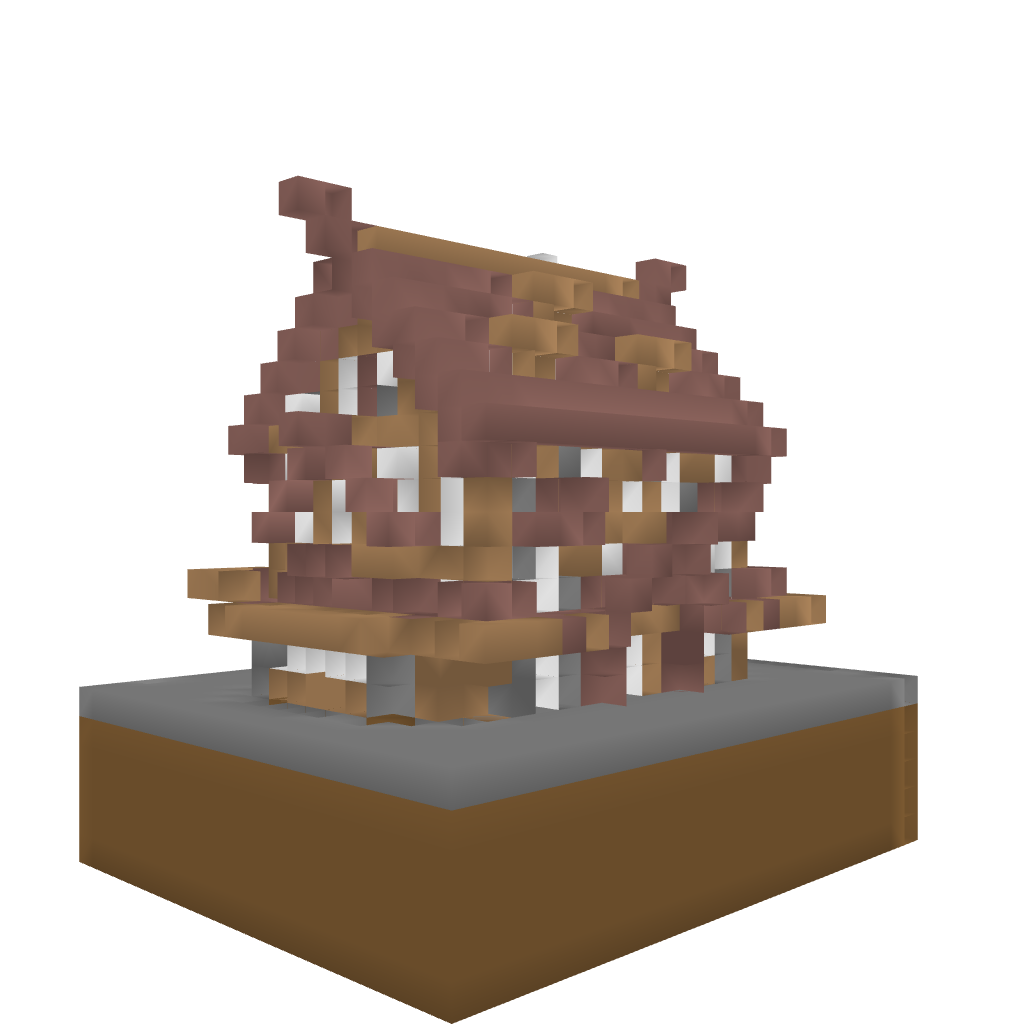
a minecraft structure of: Medieval Store bad low quality